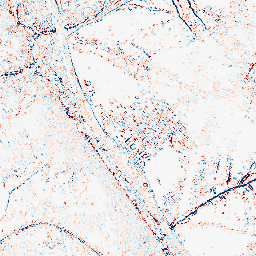
Category: edge_preserving
Decomposition family: median
Decomposition parameters: size: 3
Upsampling method: regularized
Upsampling parameters: scale: 4
lambda_reg: 0.01
Upsampling scale: 4